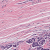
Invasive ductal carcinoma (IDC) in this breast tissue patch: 1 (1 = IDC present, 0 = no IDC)